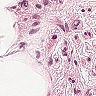
Metastatic tissue present: no